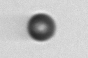
Label: bead